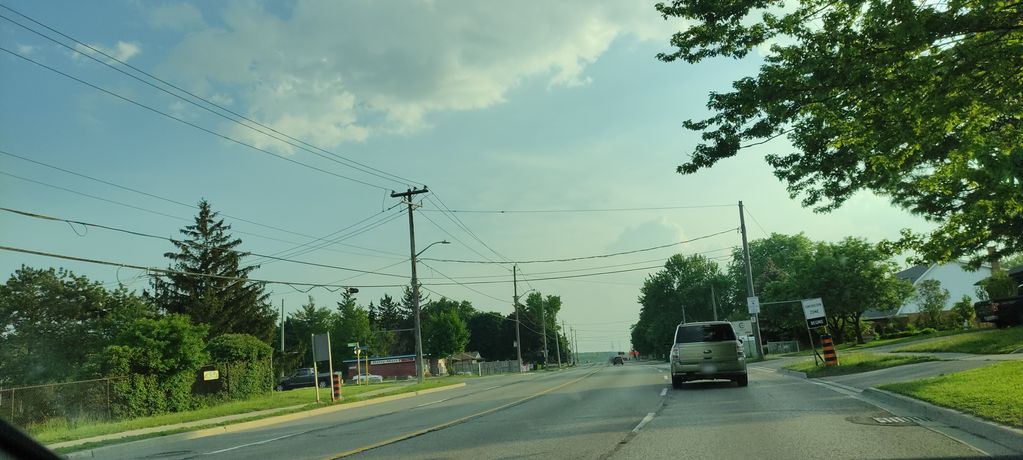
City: kitchener-waterloo